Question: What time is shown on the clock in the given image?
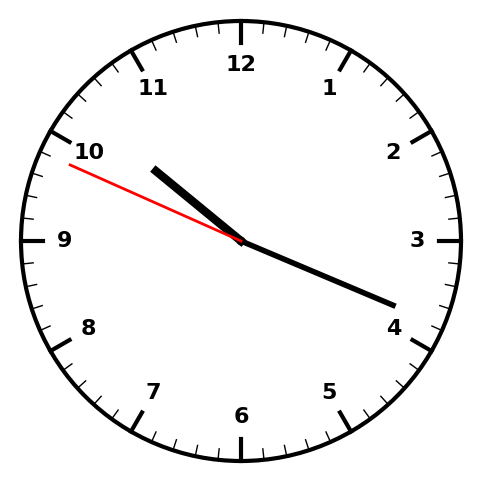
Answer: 10:18:49